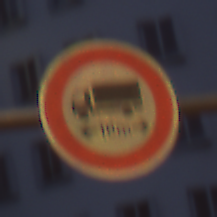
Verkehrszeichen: TatsaechlicheLaenge
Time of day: Night
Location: Outdoor (Urban)
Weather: PartlyCloudy
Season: NotSpecified
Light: Artificial